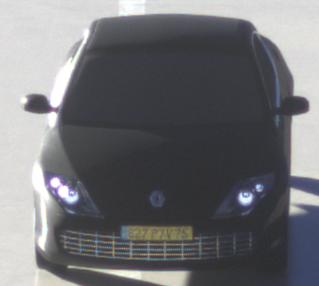
Make: Renault
Model: Laguna Coupé TCe 170
Detailed model: Laguna (III) Coupé
Model produced from: 2010/11
Model produced until: 2011/05
Doors: 2
Color: black
Road condition: wet road
Daytime: sunrise or sunset
Contrast: high contrast